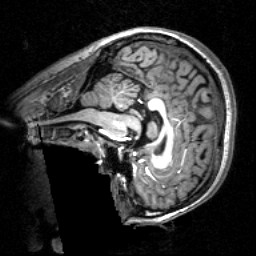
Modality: T1w
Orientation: sagittal
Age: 25
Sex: female